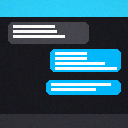
Screen state: on